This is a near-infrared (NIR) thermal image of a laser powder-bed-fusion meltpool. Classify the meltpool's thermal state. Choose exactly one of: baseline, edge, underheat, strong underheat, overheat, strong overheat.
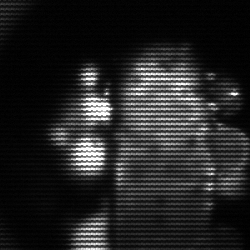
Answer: strong underheat